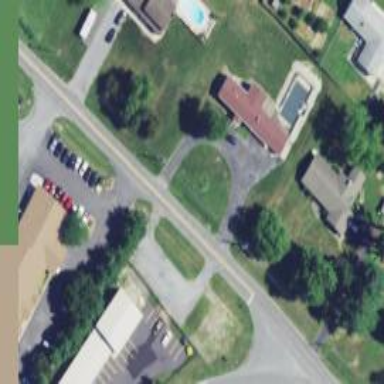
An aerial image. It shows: Driveway leading to service road.